Question: Given any arbitrary expression, I wanted to extract list of all occurrences of 'x^m' that show up anywhere in the expression.
For example, 'expr:=x^7+1/sqrt(x)+sin(y+x^19)+20-3*x^8/sin(x^20)+x+xz;'

Then the output should be
'''
{x^7,x^(-1/2),x^19,x^8,x^20,x}
'''
or I will be happy with just the powers on 'x', as I can add 'x' later:
'''
{7,-(1/2),19,8,20,1}
'''
main tool is use is 'patmatch' over operands of the expression, but this does not work for all cases.
'''
restart;
expr:=x^7+1/sqrt(x)+sin(y+x^19)+20-3*x^8/sin(x^20)+x+xz;
T:=op(expr);
for current_item in T do
n:='n';
if patmatch(current_item,x^(n::anything),'la') then
print(la);
fi;
od:
[n = 7]
[n = -1/2]
[n = 1]
'''
So it missed few. And since I do not know where these 'x' will show, it is really hard to write a pattern match for every possible case where is can show up.
Is there a easier way to do this in Maple?
One thing I could do if all is lost, is convert it to a string, and use string matching, as this seems easier actually, but this seems like cheating when using computer algebra system.
'''
expr_as_string:=convert(expr,string);
#expr_as_string := "x^7+1/(x^(1/2)+5)+sin(x^19+y)+20-3*x^8/sin(x^20)+x+xz"
res1:='res1';
StringTools:-RegMatch("(x\^.)", expr_as_string,res1);
res1;
"x^7"
'''
I am not good at regexpr, so need to learn how to make it match all x^n in the string if to use the above method. Is there better way to do this string matching in Maple other than using RegMatch?
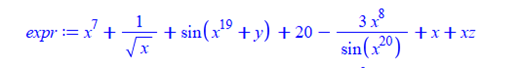
Answer: I suggest using the 'indets()' command instead:
'''
expr := x^7 + 1 / sqrt(x) + sin( x^19 + y ) + 20 - 3 * x^8 / sin( x^20 ) + x + x * z;
P := indets<URL>;
'''